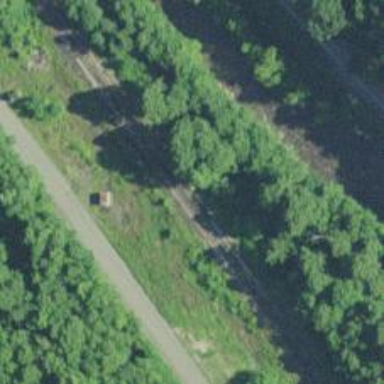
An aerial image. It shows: Railway track.